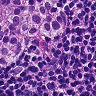
Metastatic tissue present: yes